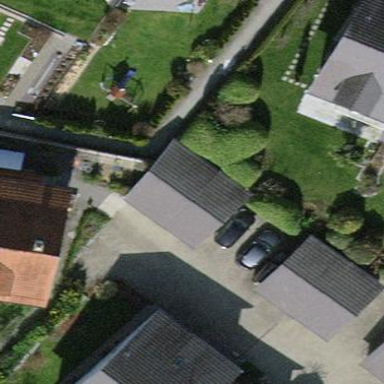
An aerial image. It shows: Group of garages.